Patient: sex M, age 45
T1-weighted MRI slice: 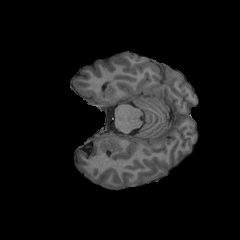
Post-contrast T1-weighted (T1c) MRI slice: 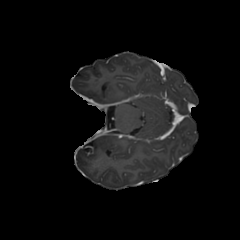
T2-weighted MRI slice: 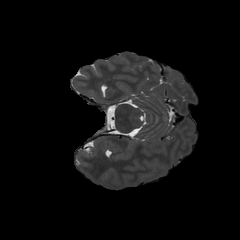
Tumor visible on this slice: no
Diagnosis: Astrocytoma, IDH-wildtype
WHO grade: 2